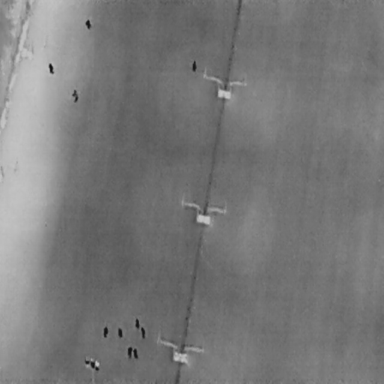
There are ten People in the infrared image.